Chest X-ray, PA view. Patient: 67 years old, sex F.
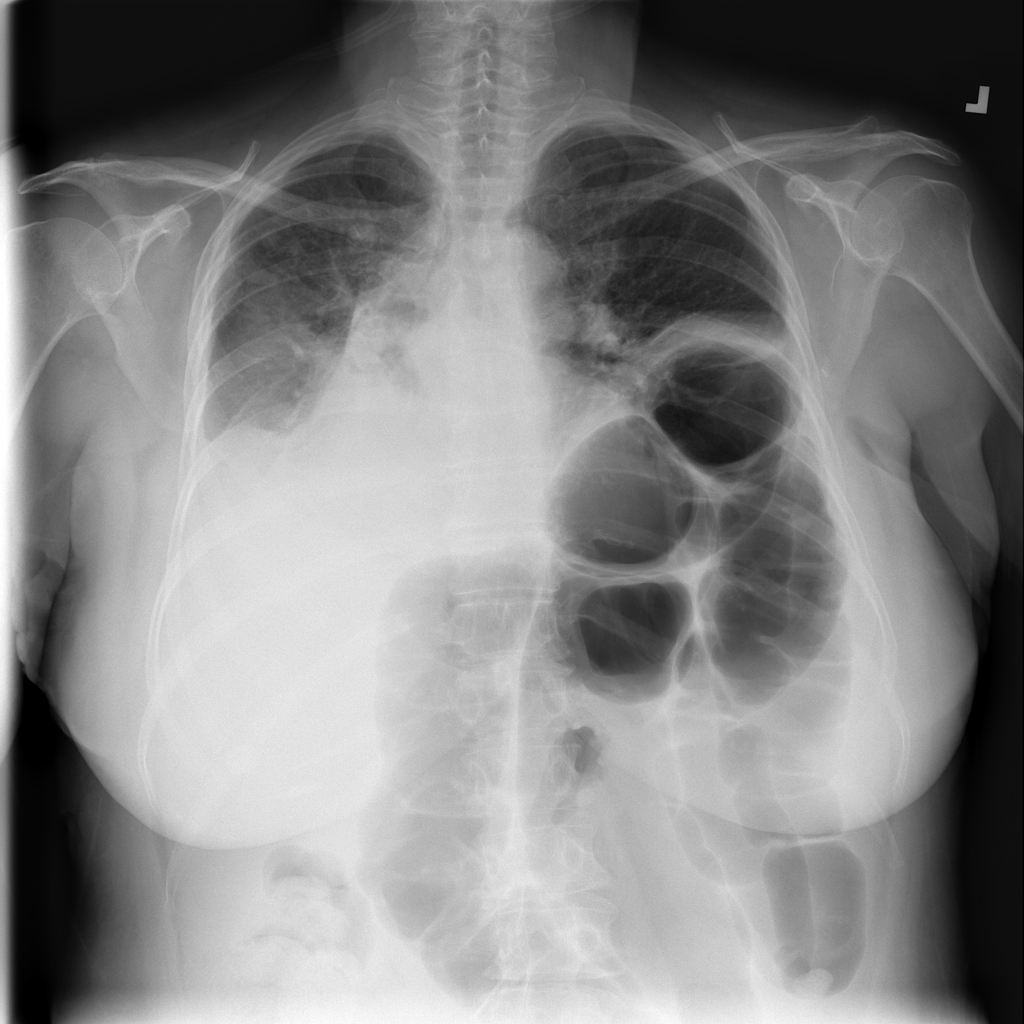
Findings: Consolidation, Effusion